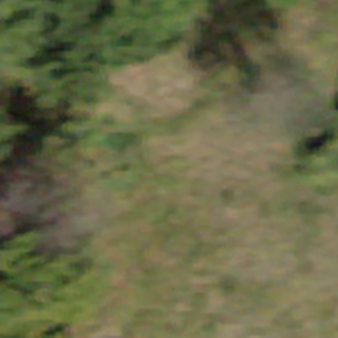
Label: other